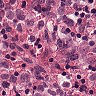
Metastatic tissue present: yes